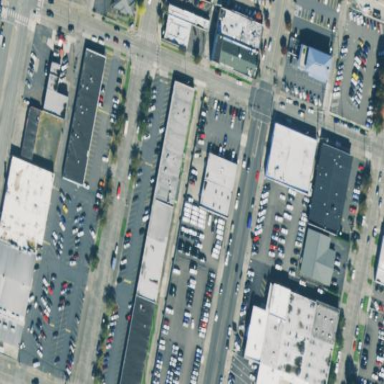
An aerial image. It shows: Retail area with car shop.